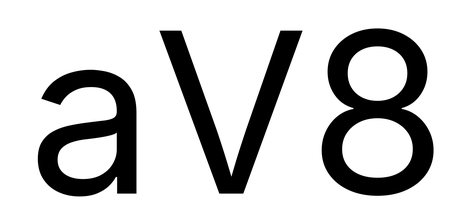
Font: Inter_Regular